Question: Here is the code
I have written a server and client. But when i run them, (as you can see in the last program), I get the following error:
'Whoop s! java.net.BindException: Address already in use 6666'
6666 is the port no. i specified.
'''
import java.net.*;
import java.io.*;
import java.lang.*;
public class processSendHelper
{
Process p;
String address;
int port;
long msg_data;
processSendHelper(int pid, int current_round, long address, long msg_data, int port)
{
try
{
ServerSocket sSoc = new ServerSocket(port);
Socket inSoc = sSoc.accept();
msg_Thread msgT = new msg_Thread(inSoc, msg_data);
msgT.start();
Thread.sleep(5000);
sSoc.close();
}
catch(Exception e)
{
System.out.println("Whoop s! " + e.toString());
}
}
}
/* sends out (or rather just makes available) the provided msg
* */
class msg_Thread extends Thread
{
Socket threadSoc;
long msg_data;
msg_Thread (Socket inSoc, long msg_data)
{
threadSoc = inSoc;
this.msg_data = msg_data;
}
public void run()
{
try
{
PrintStream SocOut = new
PrintStream(threadSoc.getOutputStream());
SocOut.println(msg_data);
}
catch (Exception e)
{
System.out.println("Whoops!" + e.toString());
}
try
{
threadSoc.close();
}
catch (Exception e)
{
System.out.println("Oh no! " +
e.toString());
}
}
}
import java.net.*;
import java.io.*;
public class processReceiveHelper
{
Socket appSoc;
BufferedReader in;
String message;
String host;
int port;
processReceiveHelper(String host,int port)
{
try
{
appSoc = new Socket(host,port);
in = new BufferedReader(new InputStreamReader(appSoc.getInputStream()));
message = in.readLine();
System.out.println(message);
/* Tokenizer code comes here
* Alongwith the code for
* updating the process object's
* data
* */
}
catch (Exception e)
{
System.out.println("Died... " +
e.toString());
}
}
}
public class Orchestrator
{
public static void main(String[] args)
{
processSendHelper psh = new processSendHelper(1, 2, <PHONE>, 6666, 2002);
processReceiveHelper prh = new processReceiveHelper("localhost", 2002);
}
}
'''
## EDIT:
I found the problem. The reason was that i was running both the server and client from the same main program.
the following worked:

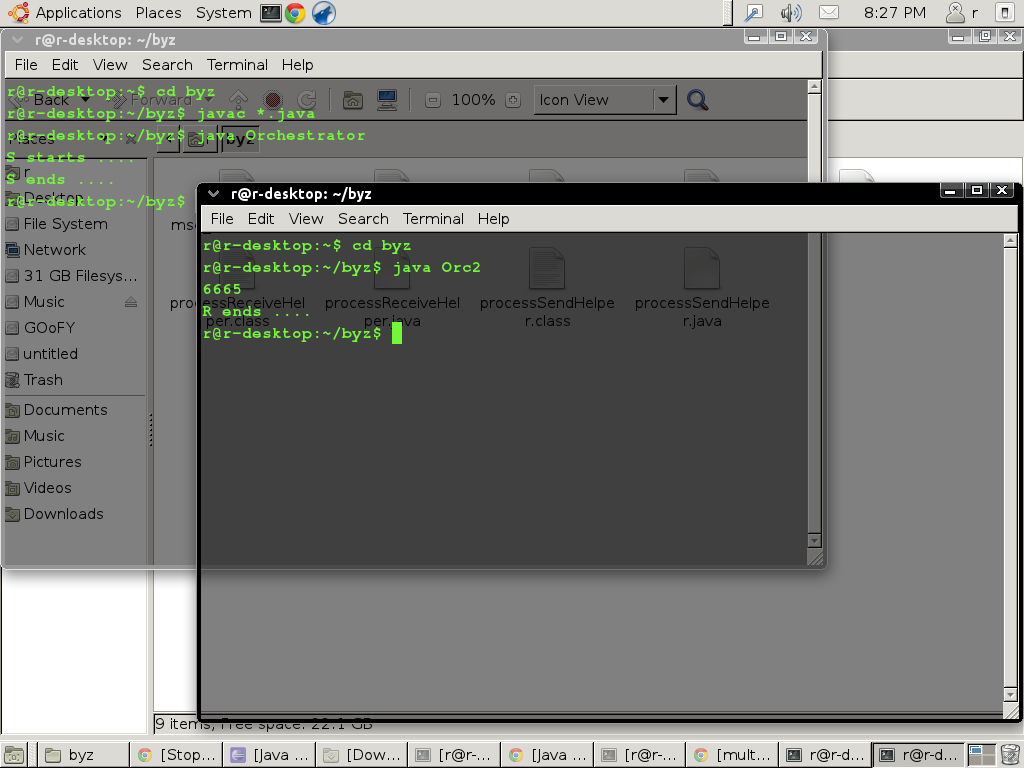
Answer: That means that the port 6666 is already being used. There are two main causes/solutions for this:
- -